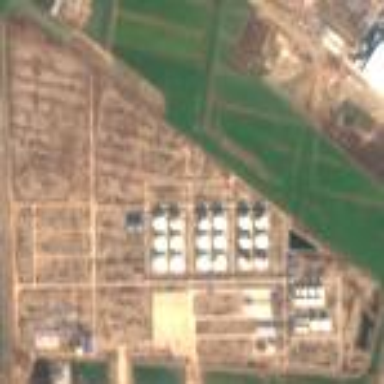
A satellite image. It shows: Industrial area dedicated to petrochemical activities.